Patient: sex M, age 62
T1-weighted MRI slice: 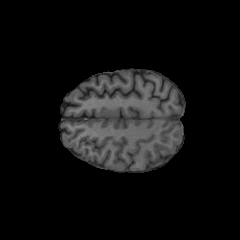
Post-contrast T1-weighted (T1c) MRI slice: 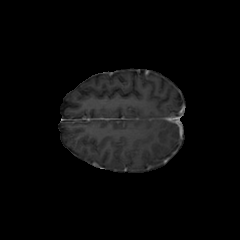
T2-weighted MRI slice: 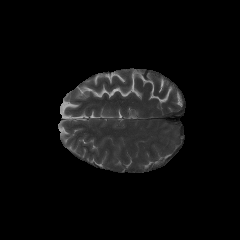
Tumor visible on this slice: no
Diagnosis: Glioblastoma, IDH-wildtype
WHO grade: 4